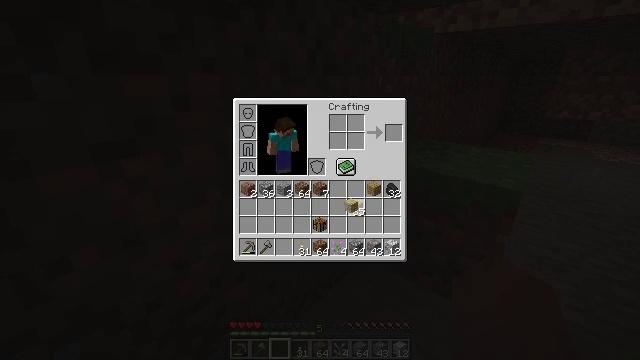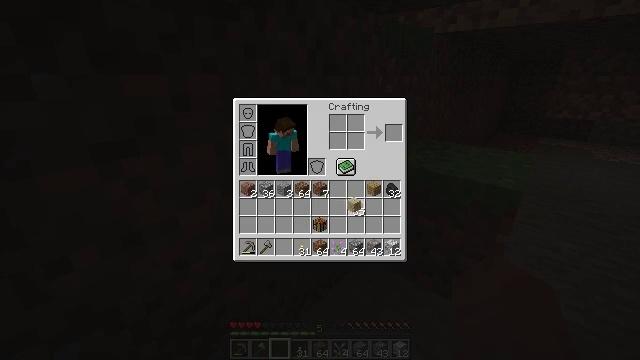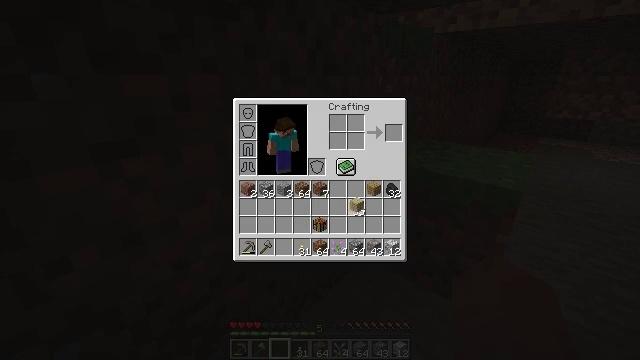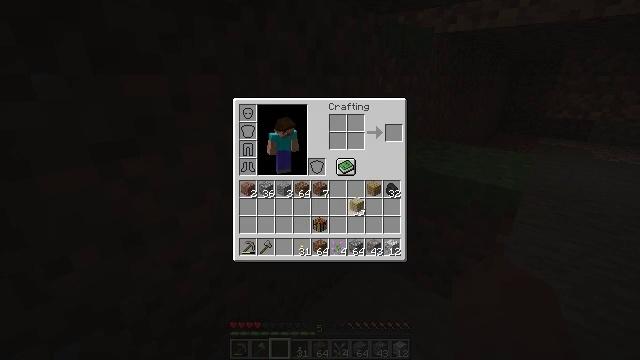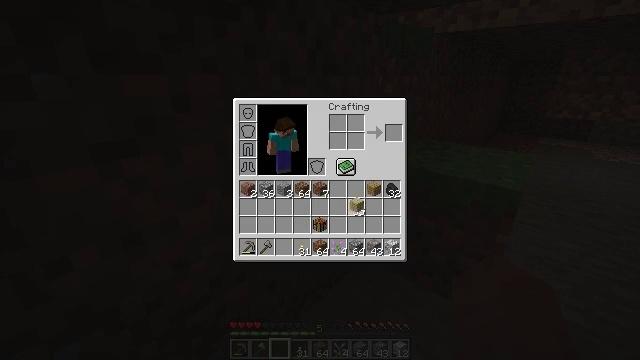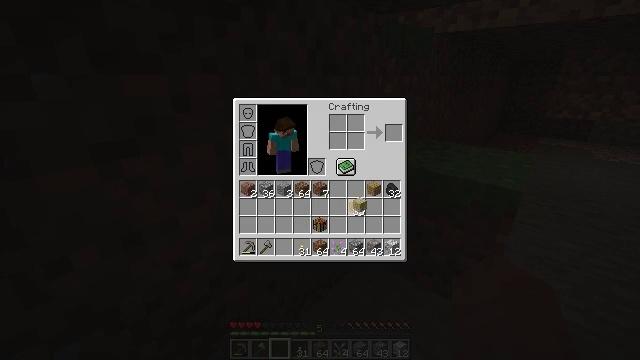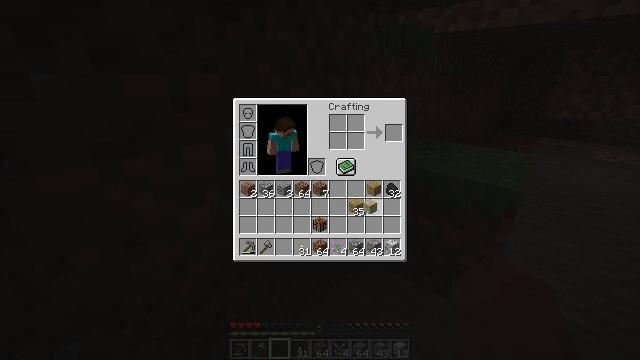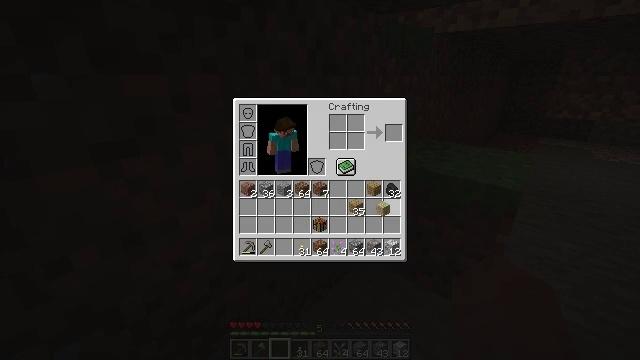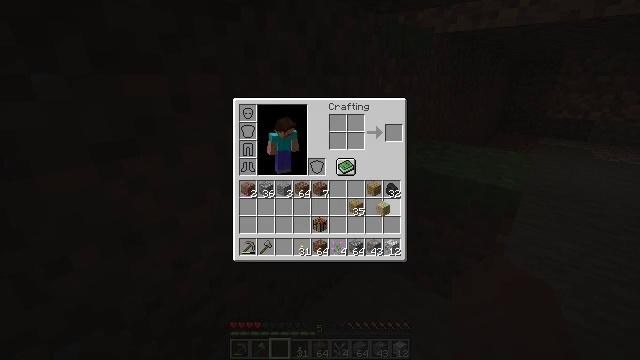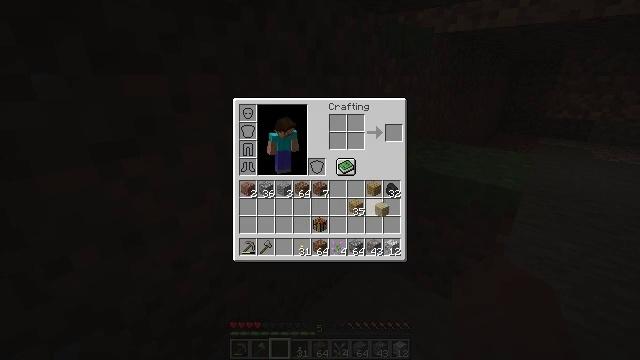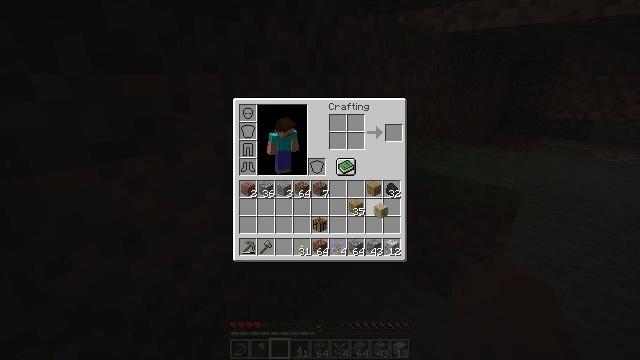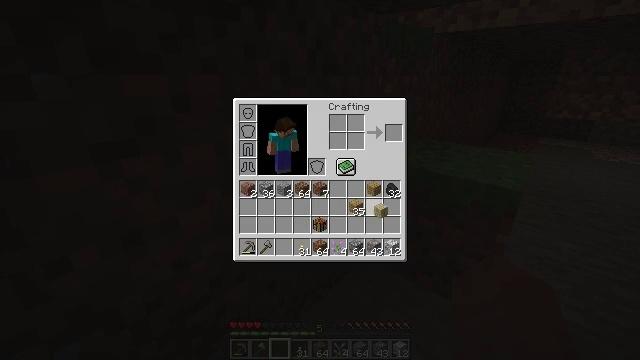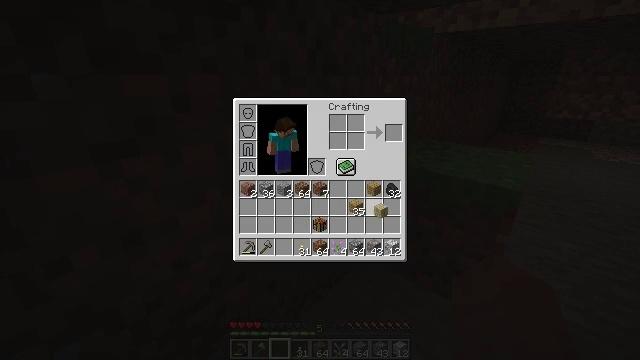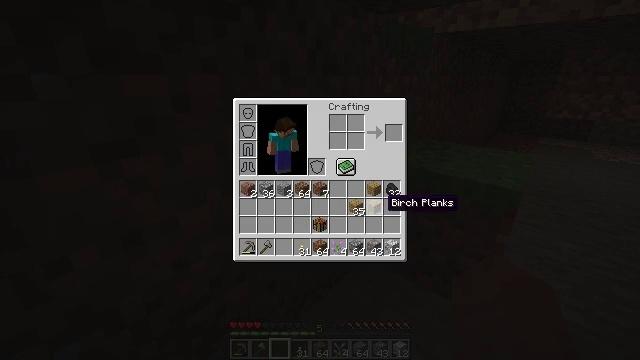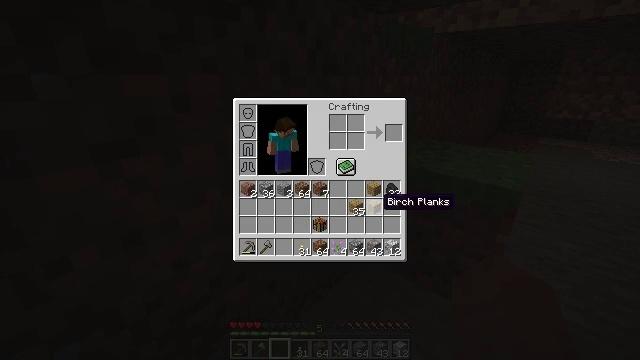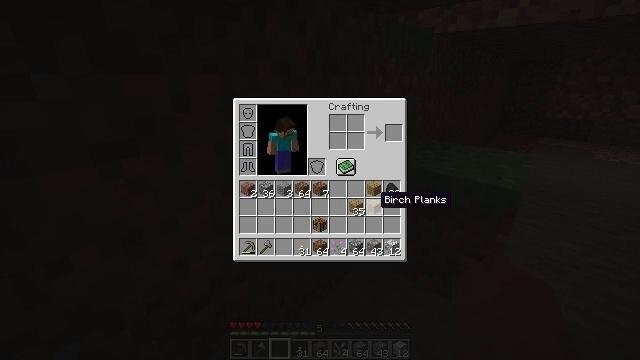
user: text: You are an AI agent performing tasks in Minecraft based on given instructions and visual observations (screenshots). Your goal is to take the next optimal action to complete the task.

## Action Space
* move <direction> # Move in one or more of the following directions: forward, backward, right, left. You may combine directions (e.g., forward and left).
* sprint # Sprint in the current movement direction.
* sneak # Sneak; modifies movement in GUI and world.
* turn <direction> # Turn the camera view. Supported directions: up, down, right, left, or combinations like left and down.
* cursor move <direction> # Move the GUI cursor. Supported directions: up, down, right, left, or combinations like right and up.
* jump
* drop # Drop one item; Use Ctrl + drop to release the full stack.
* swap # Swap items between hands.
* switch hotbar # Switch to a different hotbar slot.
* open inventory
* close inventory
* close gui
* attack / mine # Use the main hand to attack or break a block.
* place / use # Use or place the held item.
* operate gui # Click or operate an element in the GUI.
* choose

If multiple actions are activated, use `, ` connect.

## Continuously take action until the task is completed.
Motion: motion action
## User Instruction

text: Use oak planks to craft an oak button.
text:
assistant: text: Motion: no_op
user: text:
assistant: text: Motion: no_op
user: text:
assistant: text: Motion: no_op
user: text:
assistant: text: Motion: no_op
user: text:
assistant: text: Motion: no_op
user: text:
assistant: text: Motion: cursor move right
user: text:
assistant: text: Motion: cursor move right
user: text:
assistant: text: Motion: no_op
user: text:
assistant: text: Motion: no_op
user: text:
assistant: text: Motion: operate gui
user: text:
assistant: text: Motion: operate gui
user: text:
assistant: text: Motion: operate gui
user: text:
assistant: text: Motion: no_op
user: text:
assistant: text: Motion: no_op
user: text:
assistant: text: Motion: no_op
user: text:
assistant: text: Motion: no_op
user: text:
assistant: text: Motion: no_op
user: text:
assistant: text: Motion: no_op
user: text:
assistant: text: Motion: no_op
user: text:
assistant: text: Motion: no_op
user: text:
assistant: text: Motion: no_op
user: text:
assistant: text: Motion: no_op
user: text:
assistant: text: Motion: no_op
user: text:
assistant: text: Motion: no_op
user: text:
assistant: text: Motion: no_op
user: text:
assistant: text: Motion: no_op
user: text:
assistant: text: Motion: no_op
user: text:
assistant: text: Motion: no_op
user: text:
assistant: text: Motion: no_op
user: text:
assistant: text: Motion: no_op